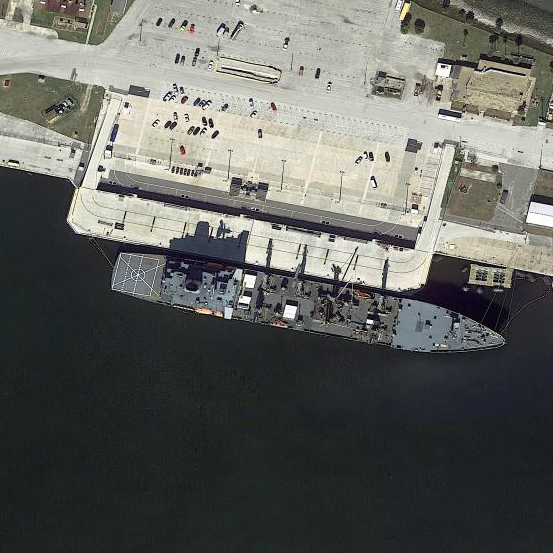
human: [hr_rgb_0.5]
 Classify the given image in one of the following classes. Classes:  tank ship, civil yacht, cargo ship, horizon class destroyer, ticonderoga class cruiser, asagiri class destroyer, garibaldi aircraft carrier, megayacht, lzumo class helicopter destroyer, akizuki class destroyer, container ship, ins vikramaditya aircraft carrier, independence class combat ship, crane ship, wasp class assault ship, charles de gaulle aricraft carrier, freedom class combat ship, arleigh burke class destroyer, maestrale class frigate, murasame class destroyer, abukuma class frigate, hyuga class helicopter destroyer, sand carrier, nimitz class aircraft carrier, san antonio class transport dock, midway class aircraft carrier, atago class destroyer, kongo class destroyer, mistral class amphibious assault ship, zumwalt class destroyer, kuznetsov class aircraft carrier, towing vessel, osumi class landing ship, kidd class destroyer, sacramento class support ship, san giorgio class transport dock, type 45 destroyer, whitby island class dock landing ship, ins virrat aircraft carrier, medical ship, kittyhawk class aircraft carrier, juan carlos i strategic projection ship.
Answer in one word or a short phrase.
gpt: Sacramento class support ship